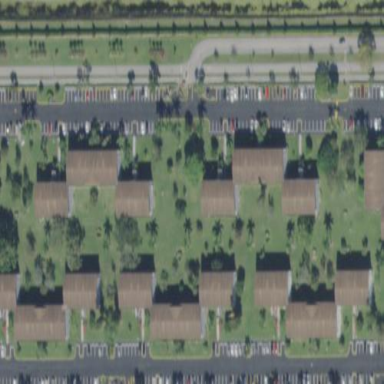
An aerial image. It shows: Residential area with apartment buildings.